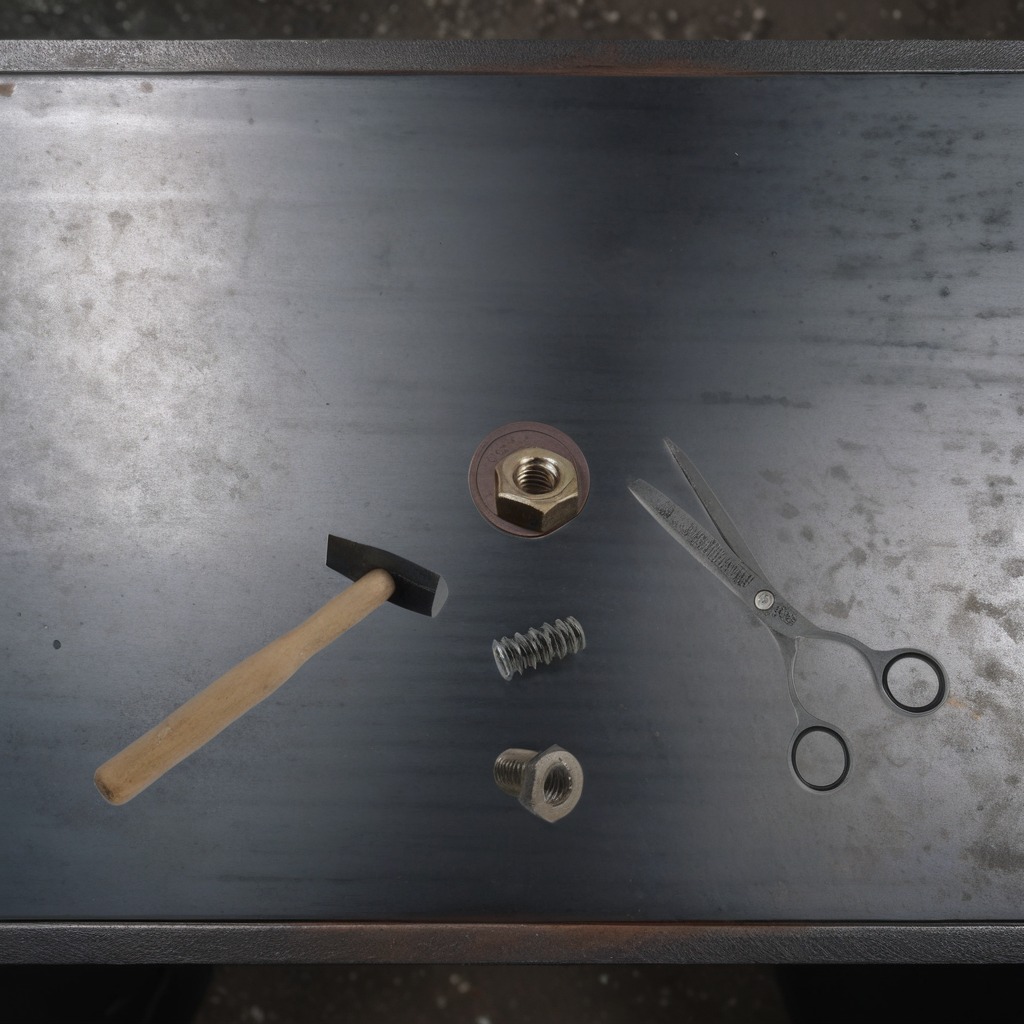
A metal machine screw, a hammer, a coiled metal spring, a metal nut, and a pair of scissors are lying on the cold steel table in a mining workshop.